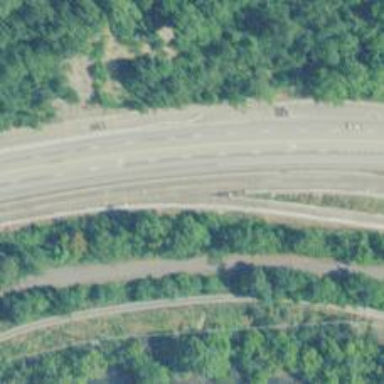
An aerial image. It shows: Bus guideway road.